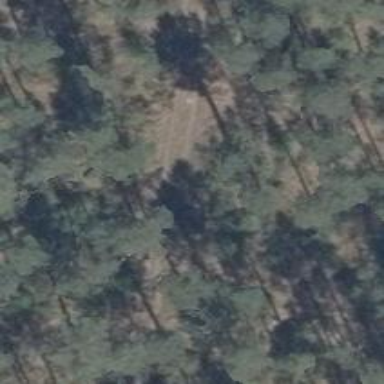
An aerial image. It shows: Track road with grade4 tracktype.